Question: Here is the UI

What I want is, when user will click on any of the "Approve" or "Reject" button, I want to get the "Remarks" value of that particular row.
Here is the cshtml code I have so far
'''
@model IEnumerable<HrmsMvc.Models.DataContext.LeaveRecord>
@{
using (Html.BeginForm())
{
<fieldset>
<legend>Approve Leave</legend>
<div style="font-family: Verdana; font-size: 10px;"overflow-scrolling: auto>
@{
if (Model != null)
{
<table>
<thead>
<tr>
<th>Apply Date</th>
<th>Name</th>
<th>From</th>
<th>To</th>
<th>Type</th>
<th>Reason</th>
<th>Status</th>
<th>Remarks</th>
<th>Actions</th>
</tr>
</thead>
<tbody>
@{
try
{
foreach (var leave in Model)
{
<tr>
<td>@Html.LabelForModel(leave.ApplicationDate.Value.ToString("dd-MMM-yyyy"))</td>
<td>@Html.LabelForModel(leave.EmployeeInfo.FullName)</td>
<td>@Html.LabelForModel(leave.EffectiveFrom.Value.ToString("dd-MMM-yyyy"))</td>
<td>@Html.LabelForModel(leave.EffectiveTo.Value.ToString("dd-MMM-yyyy"))</td>
<td>@Html.LabelForModel(leave.LeaveType)</td>
<td>@Html.LabelForModel(leave.Reason)</td>
<td>@Html.LabelForModel(leave.LeaveStatus)</td>
<td>
<input type="text" style="width: 200px;" data-text-id="@leave.LeaveRecordID" />
</td>
<td style="display: block; width: 200px;">
<input type="submit" style="width: 80px; height: 25px; background-color: greenyellow;" value="Approve" data-id="@leave.LeaveRecordID" />
<input type="submit" style="width: 80px; height: 25px; background-color: lightcoral;" value="Reject" data-id="@leave.LeaveRecordID" />
</td>
</tr>
}
}
catch
{
}
}
</tbody>
</table>
}
}
</div>
</fieldset>
}
}
@section scripts
{
<script type="text/javascript">
var leaveRecordId = 0;
var applicantEmid = "";
var leaveType = "";
var applicationDate = "";
var leaveStatus = "Pending";
var reason = "";
var entryEmid = "";
var entryDate = "";
var lastUpdateEmid = "";
var lastUpdateDate = "";
var effectiveFrom = "";
var effectiveTo = "";
$(document).ready(function () {
// here I want to get the button and the related remarks data
});
});
</script>
}
'''
Each button has a data-id attribute which contains the related RecordID. I do not understand how to get this or where to start?
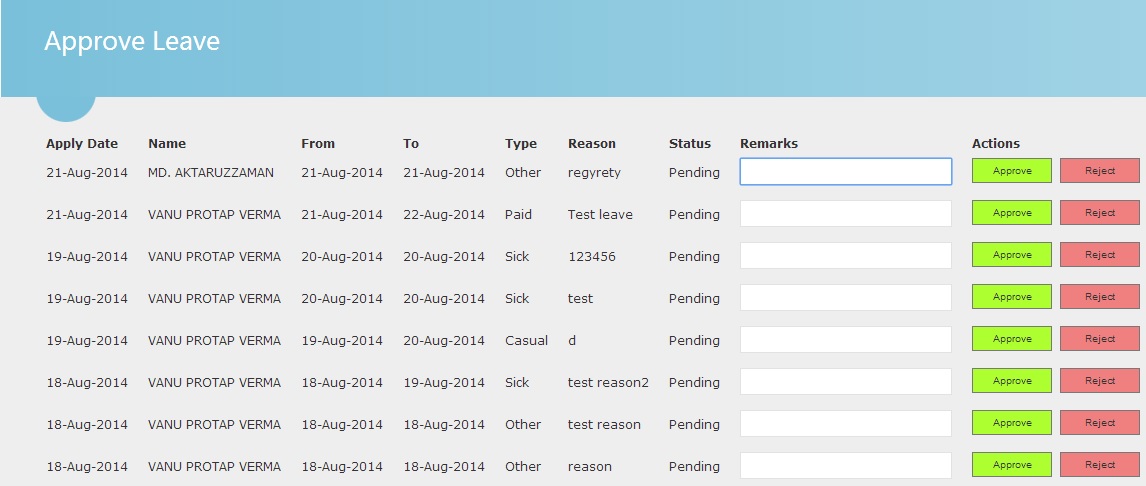
Answer: Just give Approve and Reject buttons class 'btn' and try below answer :
'''
$(.btn).click(function(){
var textvalue = $(this).closest('tr').find('td').eq(7).find('input[type=text]').val();
});
'''
OR if you want to get 'RecordID' of buttons on click then do this :
'''
$(.btn).click(function(){
var id = $(this).attr("data-id");
});
'''